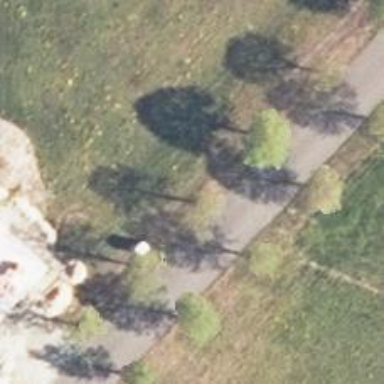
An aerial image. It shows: Row of trees in natural setting.